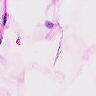
Metastatic tissue present: no